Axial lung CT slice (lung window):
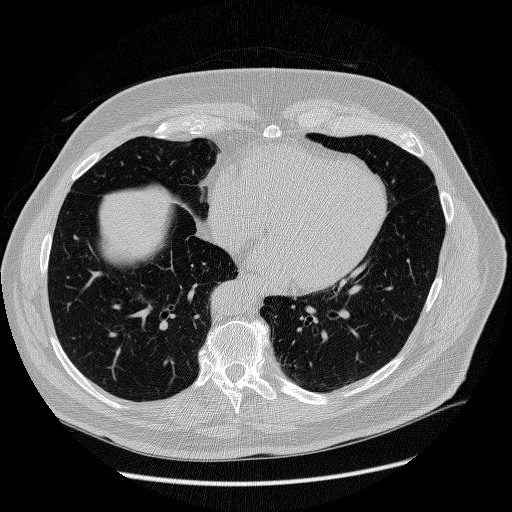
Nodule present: no